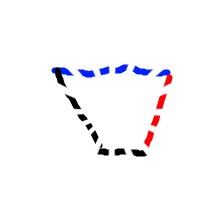
Shape: trapezoid